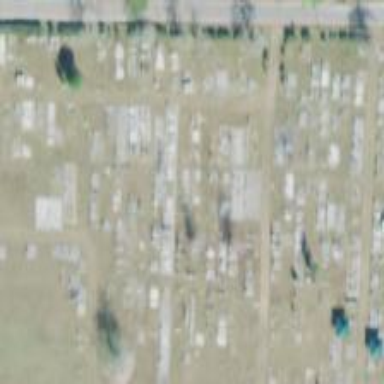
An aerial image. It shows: Cemetery.